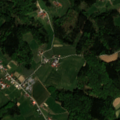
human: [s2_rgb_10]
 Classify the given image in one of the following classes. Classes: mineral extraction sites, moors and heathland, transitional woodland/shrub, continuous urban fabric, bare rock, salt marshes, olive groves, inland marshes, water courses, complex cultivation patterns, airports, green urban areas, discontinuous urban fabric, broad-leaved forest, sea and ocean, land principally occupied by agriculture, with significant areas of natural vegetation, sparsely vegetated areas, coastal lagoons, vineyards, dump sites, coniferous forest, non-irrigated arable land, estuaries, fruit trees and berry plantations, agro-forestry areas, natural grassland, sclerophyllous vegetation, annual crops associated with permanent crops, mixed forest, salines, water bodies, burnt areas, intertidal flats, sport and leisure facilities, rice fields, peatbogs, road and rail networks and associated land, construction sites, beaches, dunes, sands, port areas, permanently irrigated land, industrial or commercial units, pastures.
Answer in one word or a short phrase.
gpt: complex cultivation patterns, mixed forest